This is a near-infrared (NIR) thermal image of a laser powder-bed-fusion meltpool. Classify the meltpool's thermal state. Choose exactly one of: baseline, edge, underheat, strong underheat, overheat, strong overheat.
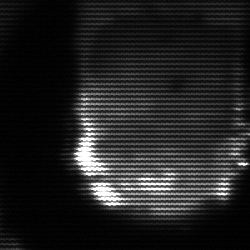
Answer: baseline